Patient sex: M
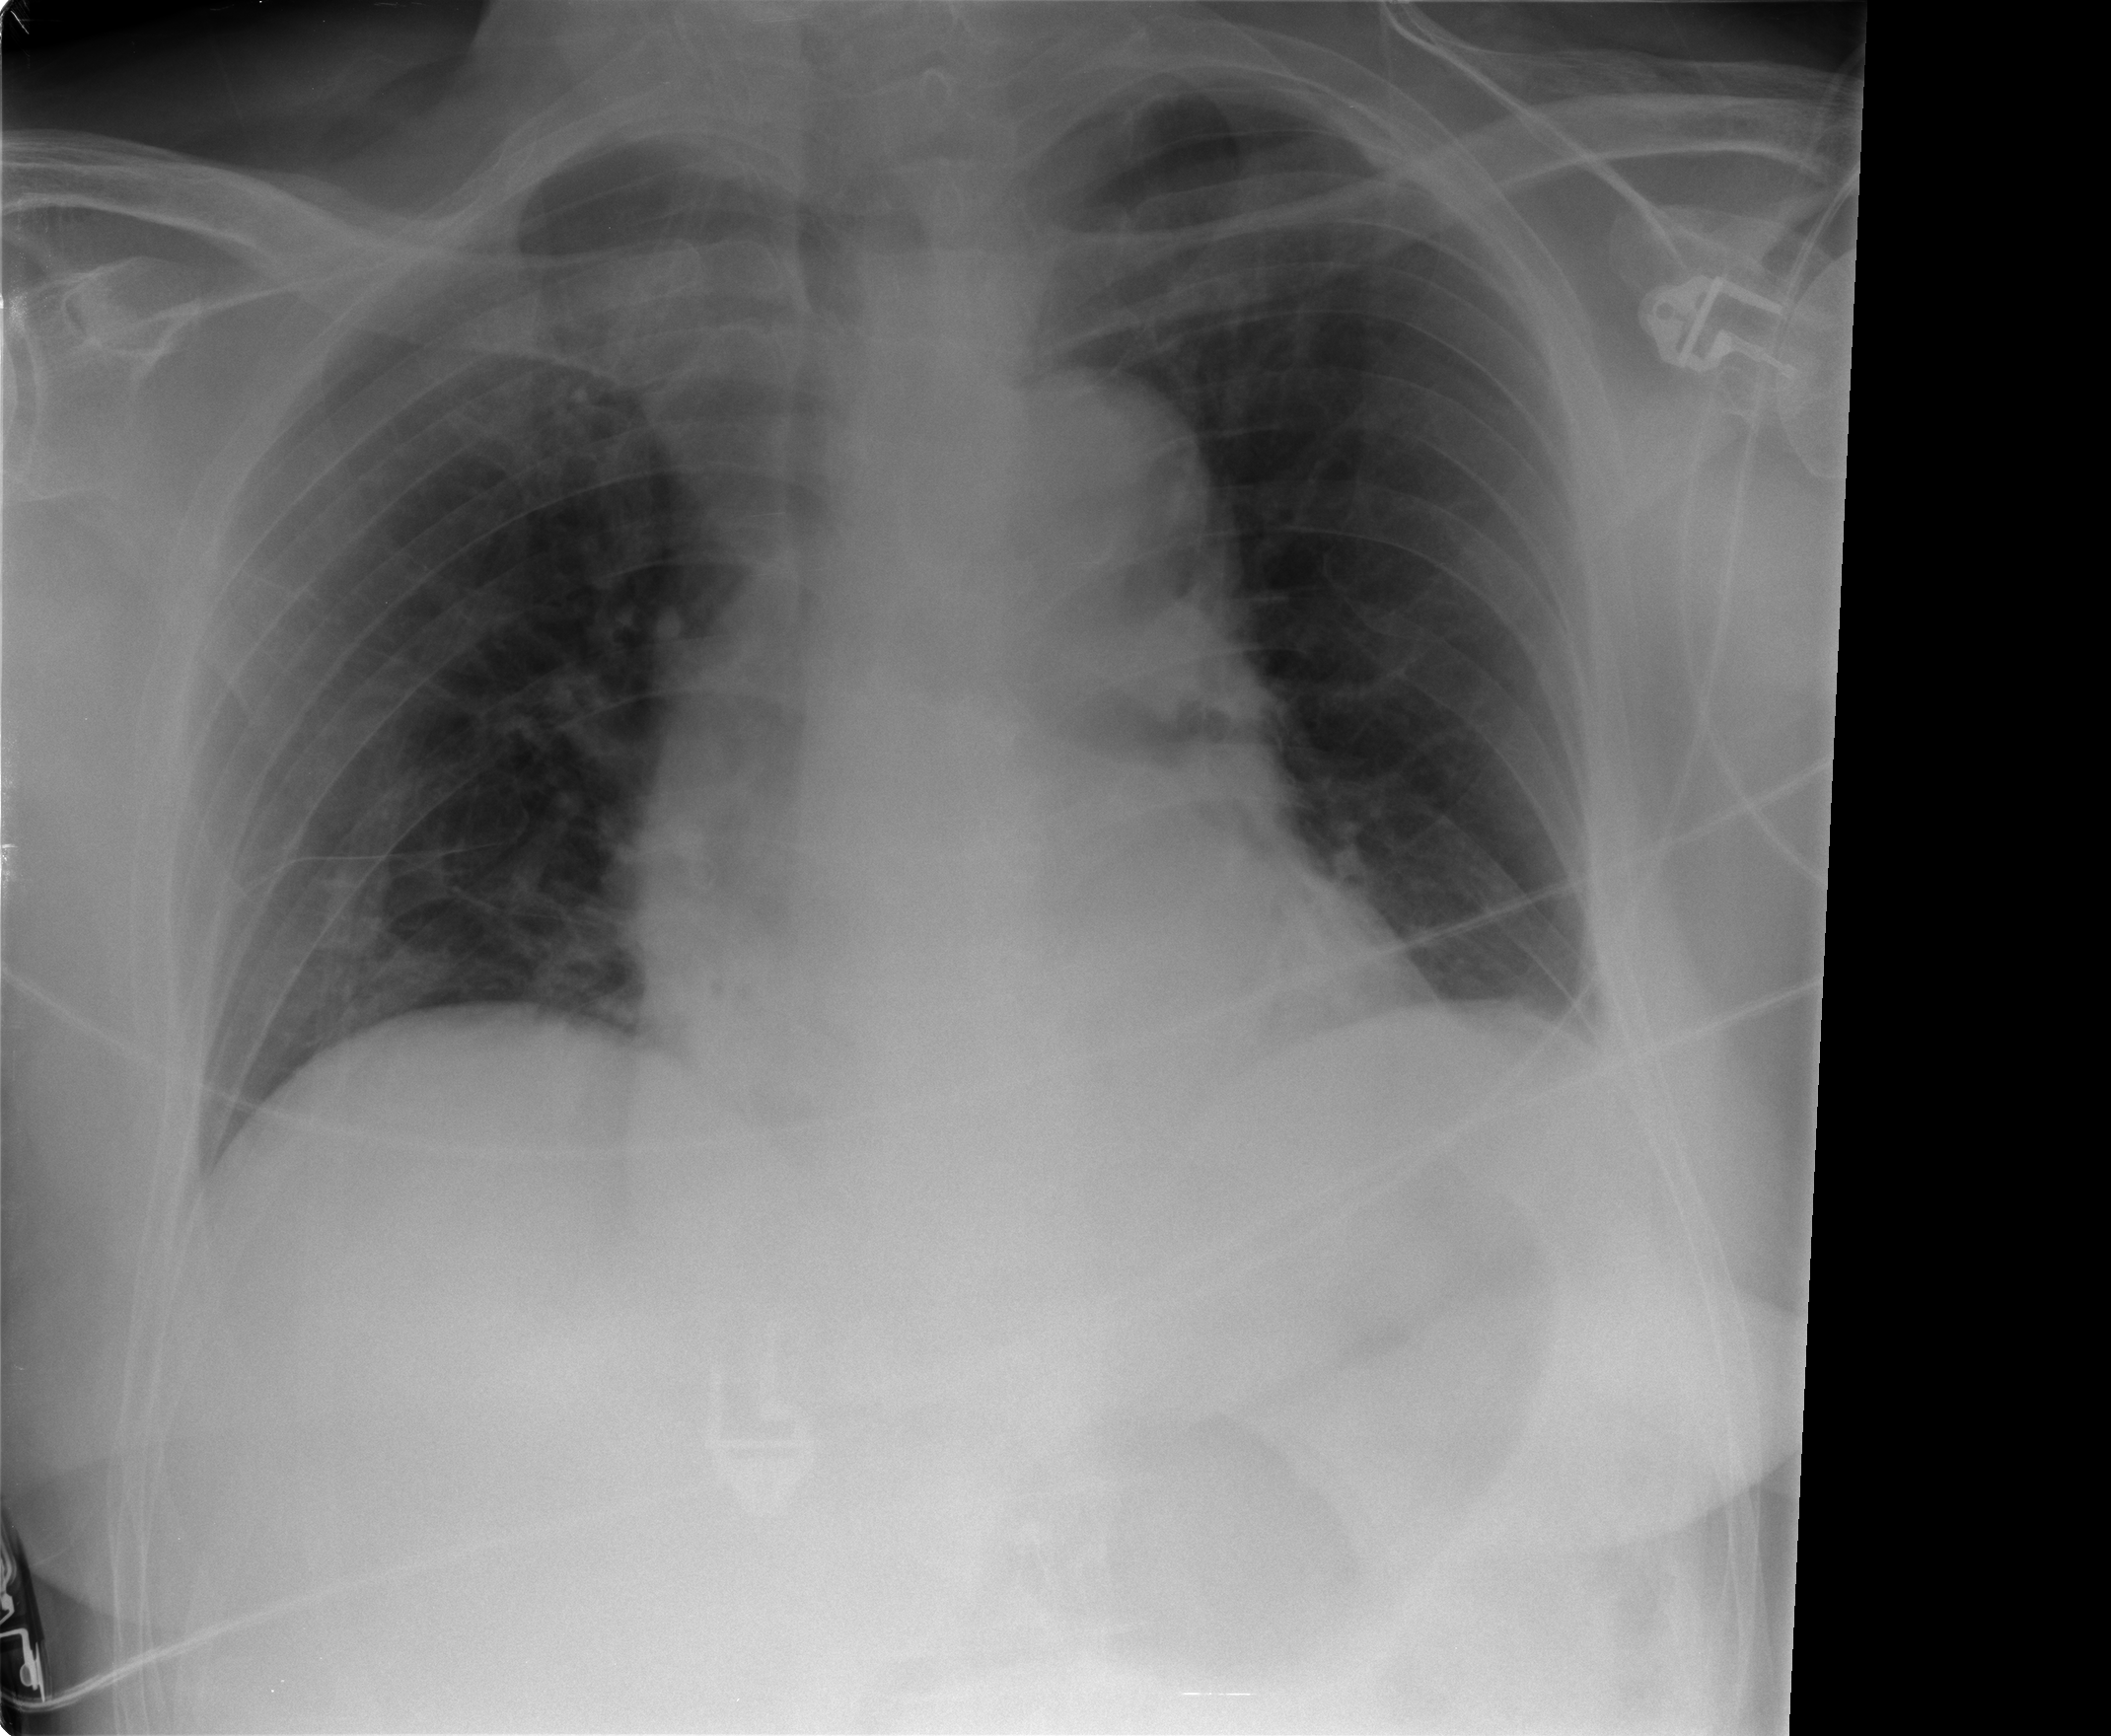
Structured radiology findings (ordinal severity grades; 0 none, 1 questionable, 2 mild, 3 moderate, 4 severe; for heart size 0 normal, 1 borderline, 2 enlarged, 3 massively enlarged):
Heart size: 0
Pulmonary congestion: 1
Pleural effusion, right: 0
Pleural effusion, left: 0
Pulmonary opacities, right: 0
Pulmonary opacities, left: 0
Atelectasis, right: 0
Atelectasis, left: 0